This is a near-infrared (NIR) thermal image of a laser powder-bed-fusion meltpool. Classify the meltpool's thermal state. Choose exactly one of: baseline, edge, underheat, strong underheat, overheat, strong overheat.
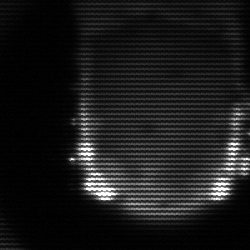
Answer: baseline